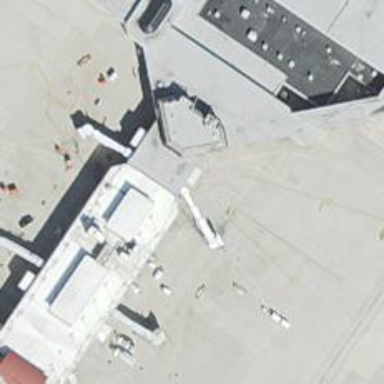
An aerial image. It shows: Airport gate.